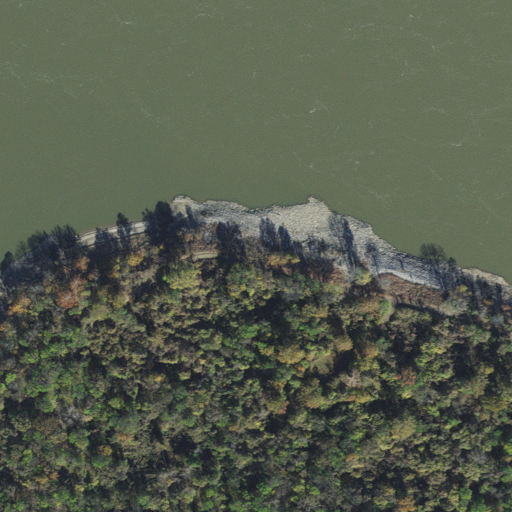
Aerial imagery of cape in Mississippi named Miller Point containing open water, woody wetlands, and herbaceous wetlands